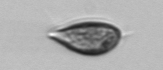
Label: Prorocentrum_triestinum